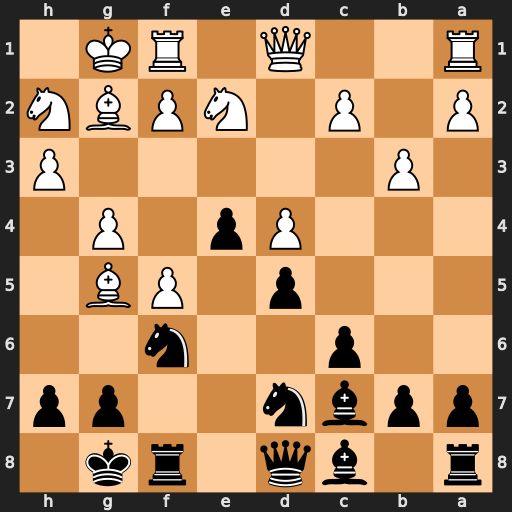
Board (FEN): r1bq1rk1/ppbn2pp/2p2n2/3p1PB1/3Pp1P1/1P5P/P1P1NPBN/R2Q1RK1
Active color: b
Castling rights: -
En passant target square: -
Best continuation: Bxh2+ Kxh2 Nxg4+ hxg4 Qxg5